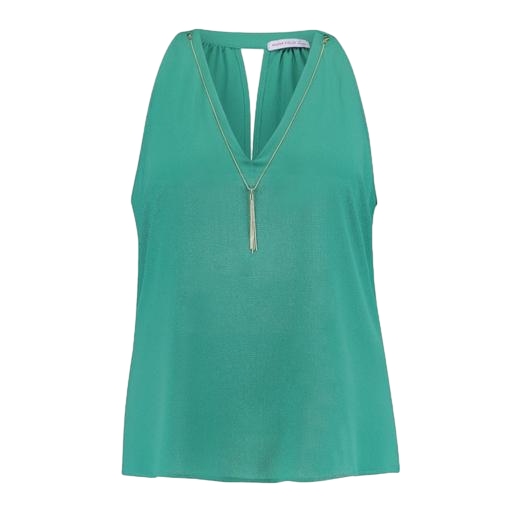
green plus size mock-neck top only macy, green camisole top, green strappy v-neck top, white background